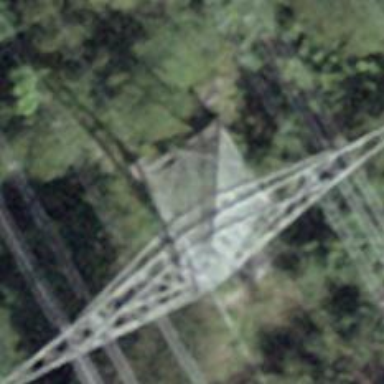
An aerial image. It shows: Power tower.